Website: apple-inc
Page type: account-selection
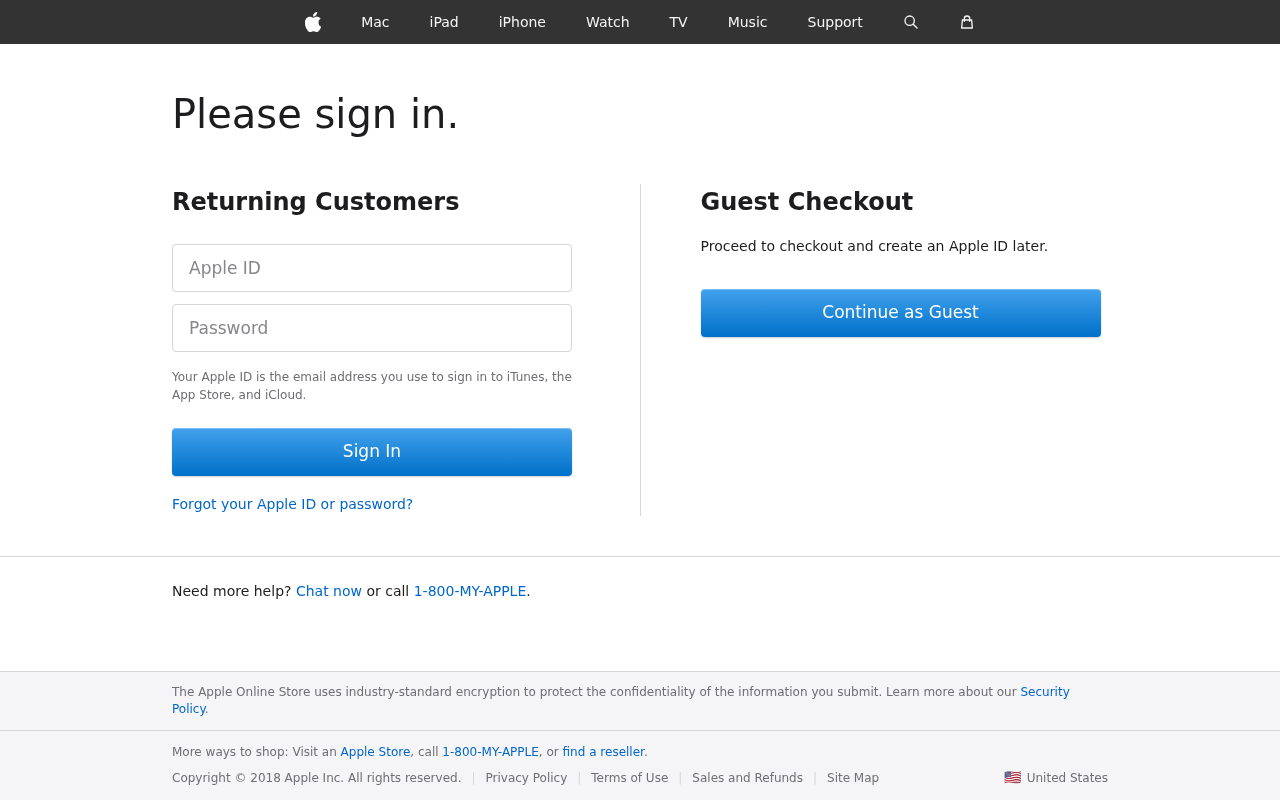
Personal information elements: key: PII_LOGIN_USERNAME
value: akeller57